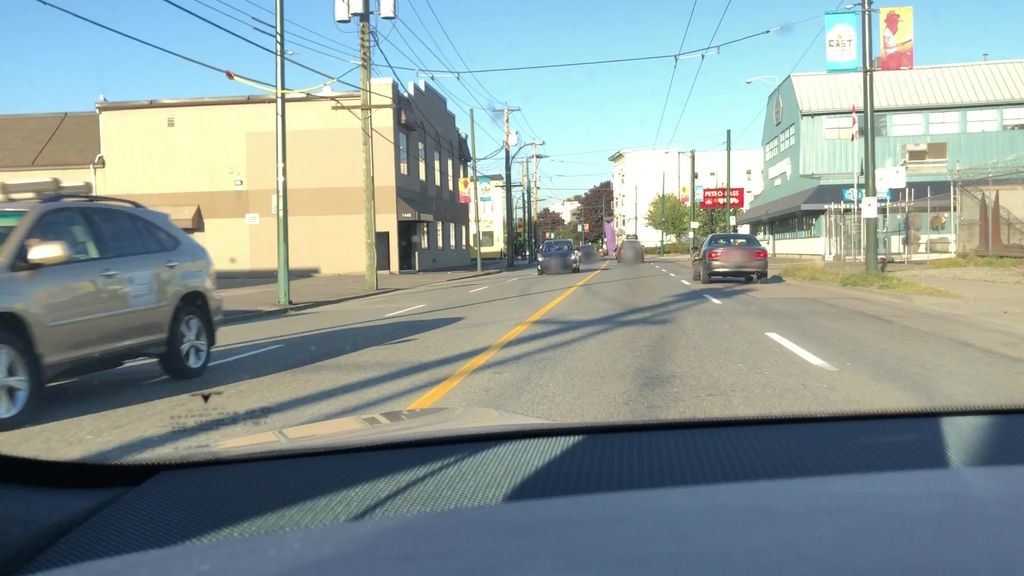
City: vancouver